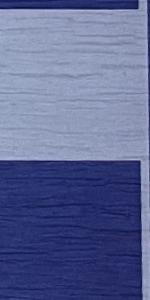
Label: Empty